Interaction volume radius: 5 \u00c5
Interaction volume height: 10 \u00c5
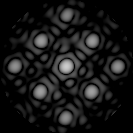
Disorder parameter: 0.1131